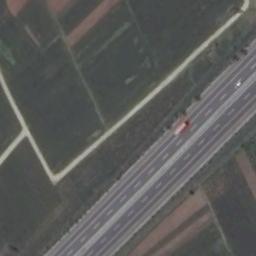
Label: freeway